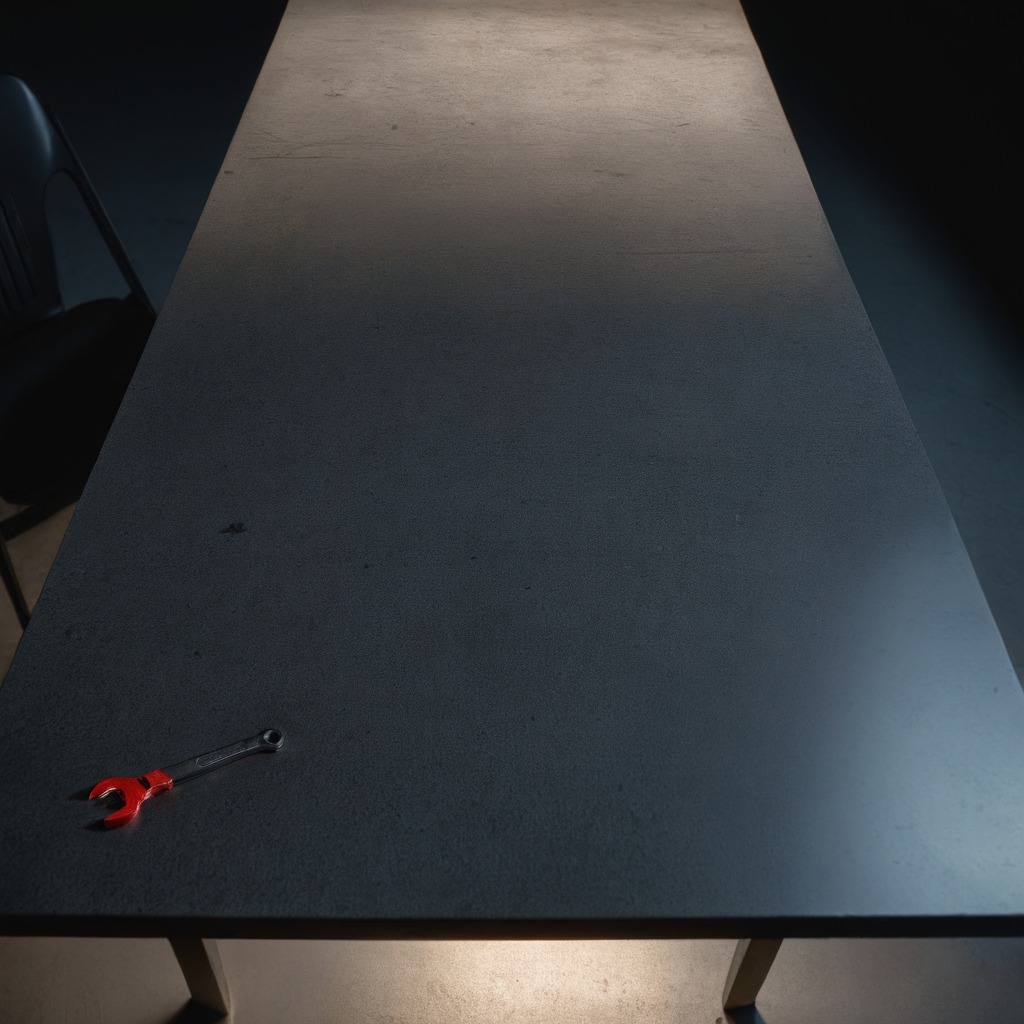
An wrench lies on a clean granite table inside a workshop at night.